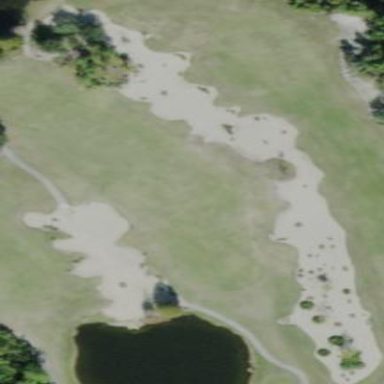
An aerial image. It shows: Sand bunker on golf course.